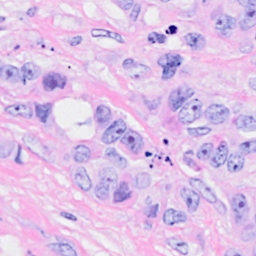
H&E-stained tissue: Breast